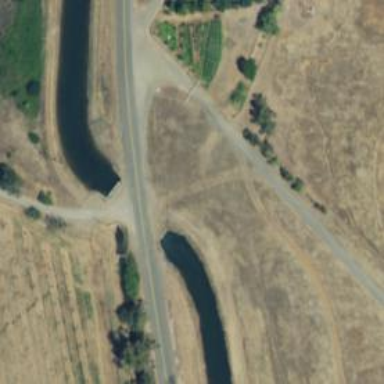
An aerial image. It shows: Culvert tunnel crossing over canal.